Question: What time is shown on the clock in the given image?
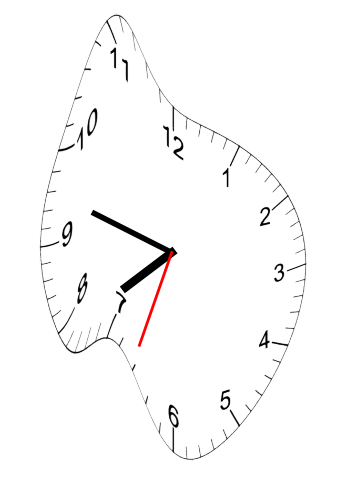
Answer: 07:47:33